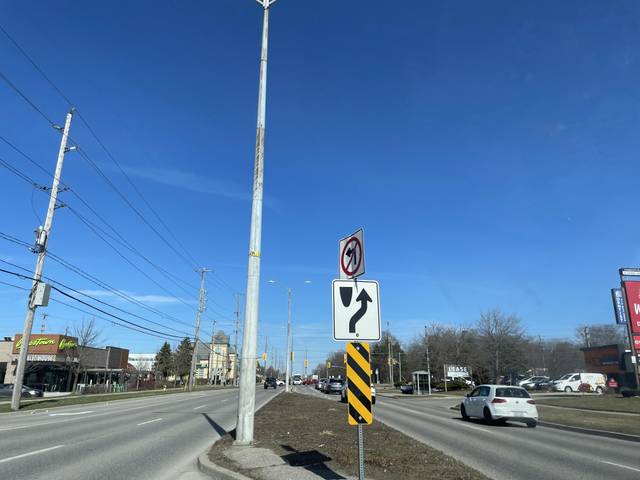
Region: Canada
Coordinates: 43.519, -80.235